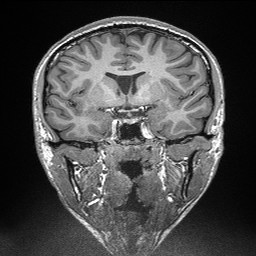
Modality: T1w
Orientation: sagittal
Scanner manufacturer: siemens
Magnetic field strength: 3 T
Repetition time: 2.3 s
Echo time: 0.00298 s